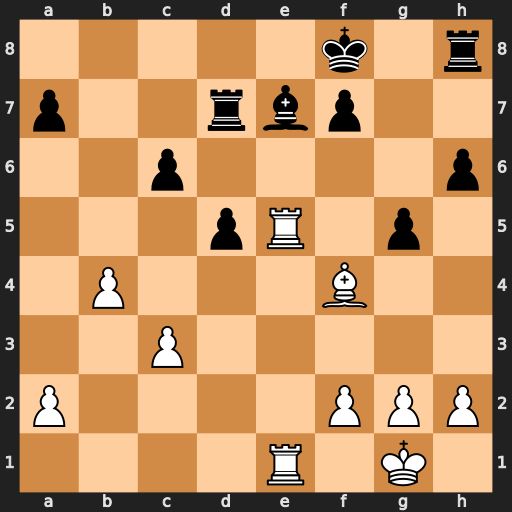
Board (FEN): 5k1r/p2rbp2/2p4p/3pR1p1/1P3B2/2P5/P4PPP/4R1K1
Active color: w
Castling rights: -
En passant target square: -
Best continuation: Rxe7 Rxe7 Bd6